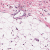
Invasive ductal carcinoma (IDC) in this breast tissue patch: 0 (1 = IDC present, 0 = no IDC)